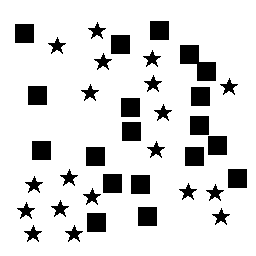
Squares: 19
Triangles: 0
Stars: 19
Total shapes: 38